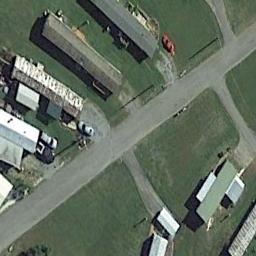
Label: mobile_home_park